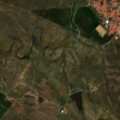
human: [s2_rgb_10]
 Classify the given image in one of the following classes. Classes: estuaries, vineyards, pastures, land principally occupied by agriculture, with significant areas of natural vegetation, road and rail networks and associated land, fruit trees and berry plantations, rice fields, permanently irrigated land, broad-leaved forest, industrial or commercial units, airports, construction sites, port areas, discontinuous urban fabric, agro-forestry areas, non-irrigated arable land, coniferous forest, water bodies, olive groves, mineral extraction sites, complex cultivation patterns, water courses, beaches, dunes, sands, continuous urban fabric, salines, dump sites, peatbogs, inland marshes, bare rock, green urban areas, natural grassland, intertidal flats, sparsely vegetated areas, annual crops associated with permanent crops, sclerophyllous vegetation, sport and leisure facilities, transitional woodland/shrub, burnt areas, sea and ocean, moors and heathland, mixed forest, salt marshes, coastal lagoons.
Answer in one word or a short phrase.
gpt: discontinuous urban fabric, non-irrigated arable land, land principally occupied by agriculture, with significant areas of natural vegetation, transitional woodland/shrub